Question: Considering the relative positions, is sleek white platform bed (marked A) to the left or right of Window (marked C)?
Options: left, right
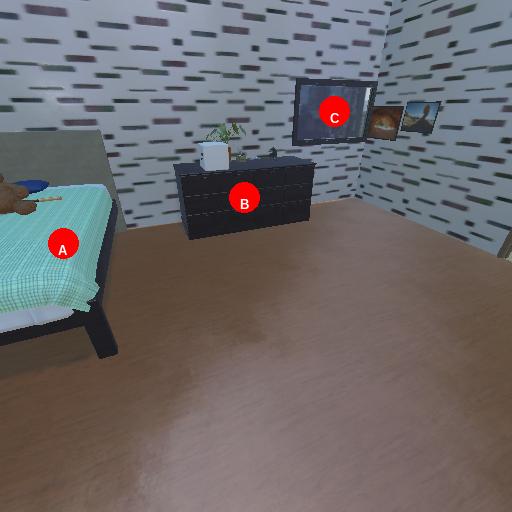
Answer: left